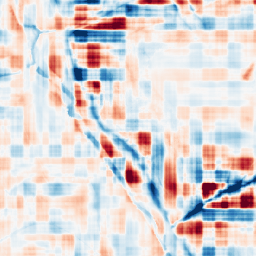
Category: wavelet
Decomposition family: wavelet_reverse_biorthogonal
Decomposition parameters: wavelet: rbio3.5
level: 5
Upsampling method: edge_directed
Upsampling parameters: scale: 4
Upsampling scale: 4